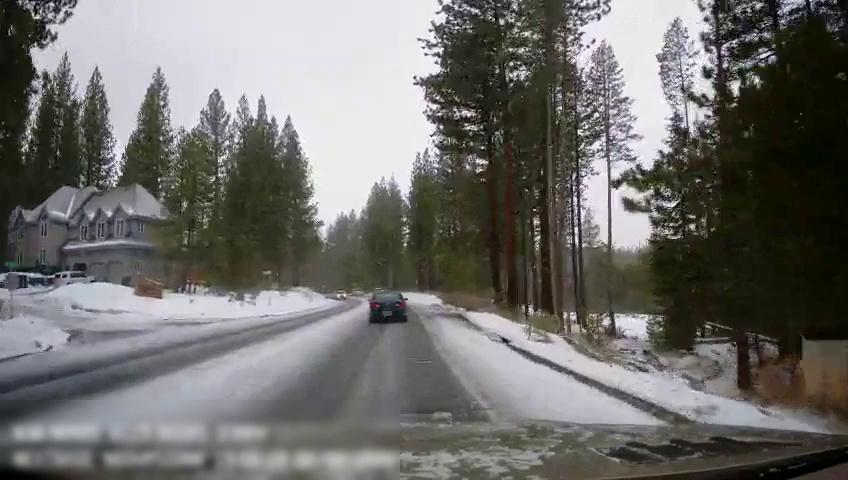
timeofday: Day
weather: Snowy
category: Drivable Space
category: Vehicles | SUV
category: Vehicles | Car
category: Vehicles | SUV
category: Lanes | Current Lane